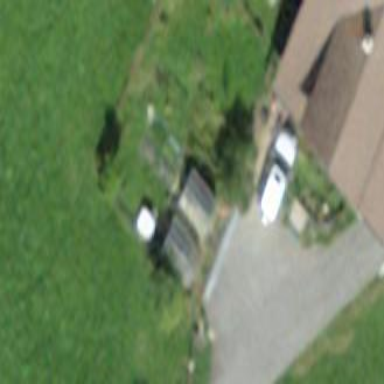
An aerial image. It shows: Shed building.